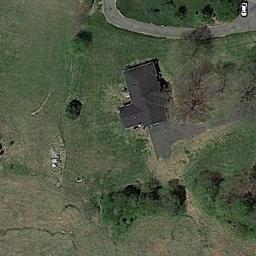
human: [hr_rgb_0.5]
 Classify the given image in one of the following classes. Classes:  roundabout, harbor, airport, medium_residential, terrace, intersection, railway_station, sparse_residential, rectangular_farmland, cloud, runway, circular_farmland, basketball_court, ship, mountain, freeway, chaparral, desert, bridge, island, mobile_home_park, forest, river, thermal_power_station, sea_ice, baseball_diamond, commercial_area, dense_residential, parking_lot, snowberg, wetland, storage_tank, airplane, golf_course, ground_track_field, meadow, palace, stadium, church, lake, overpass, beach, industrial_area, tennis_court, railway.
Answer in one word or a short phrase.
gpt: sparse_residential